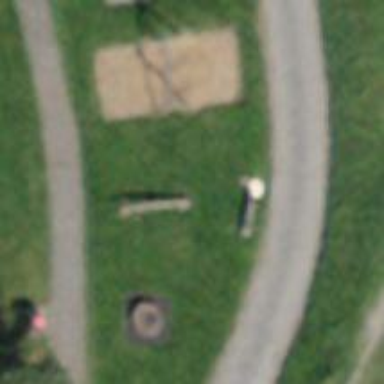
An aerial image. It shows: Playground featuring seesaw.